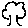
Label: tree